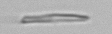
Label: fiber